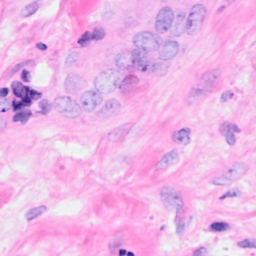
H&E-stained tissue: Breast